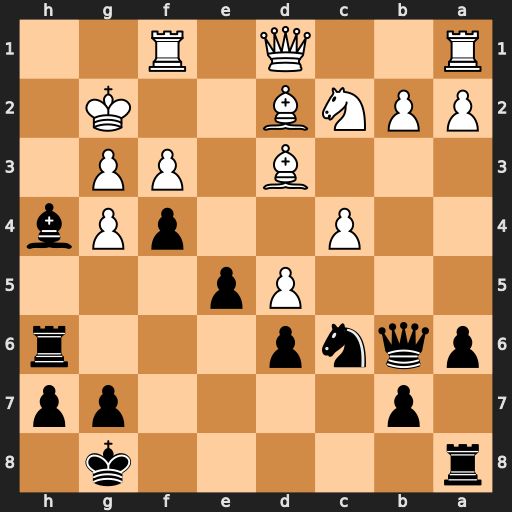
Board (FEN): r5k1/1p4pp/pqnp3r/3Pp3/2P2pPb/3B1PP1/PPNB2K1/R2Q1R2
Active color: b
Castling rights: -
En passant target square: -
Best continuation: Bxg3 Be3 Rh2+